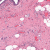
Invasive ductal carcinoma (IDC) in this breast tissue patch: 0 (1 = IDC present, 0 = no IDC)